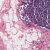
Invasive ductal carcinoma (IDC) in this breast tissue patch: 0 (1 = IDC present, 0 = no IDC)